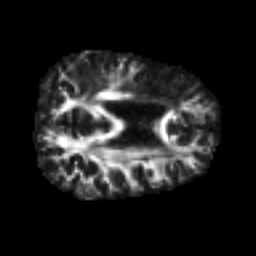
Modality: FA
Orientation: axial
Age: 56
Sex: male
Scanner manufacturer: siemens
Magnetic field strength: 3 T
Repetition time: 4.999 s
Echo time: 0.07946 s